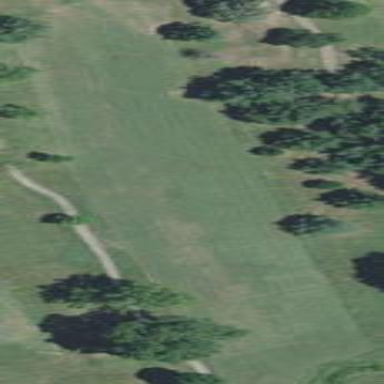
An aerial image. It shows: Grassy area designated as driving range for golf.